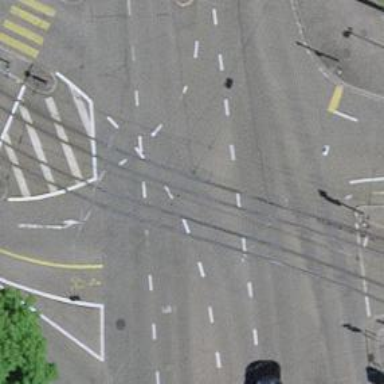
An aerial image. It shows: Tram level crossing on railway.